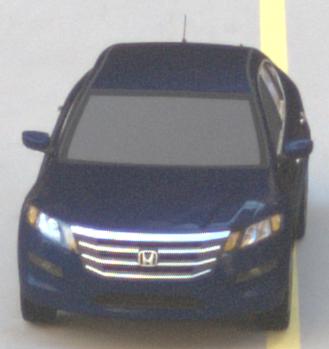
Make: Honda
Model: Crosstour
Detailed model: -
Model produced from: 2009
Model produced until: 2012
Doors: 4
Color: blue
Road condition: dry road
Daytime: morning or afternoon
Contrast: low contrast